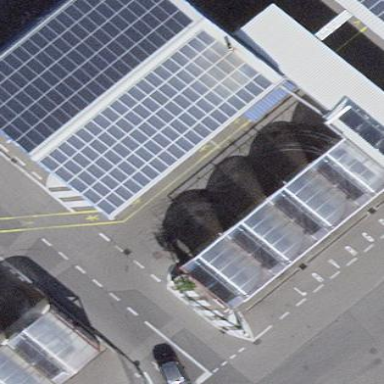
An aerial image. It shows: Car wash located under roof.